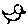
Label: bird